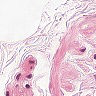
Metastatic tissue present: no